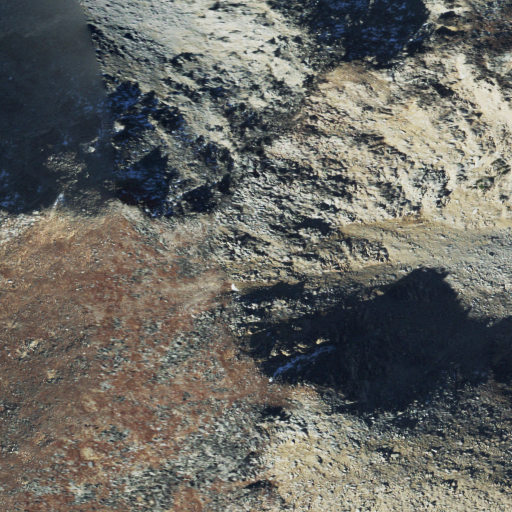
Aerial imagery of mountain in Montana named Mount Alverson containing barren land, grassland, evergreen forest, and shrub